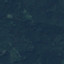
Land use / land cover class: Forest